Question: I have a text file dataset with headers
'''
YEAR MONTH DAY value
'''
which runs hourly from 1/6/2010 to 14/7/2012. I open and plot the data with the following commands:
'''
data=read.table('example.txt',header=T)
time = strptime(paste(data$DAY,data$MONTH,data$YEAR,sep="-"), format="%d-%m-%Y")
plot(time,data$value)
'''
However, when the data are plotted, the x axis only shows 2011 and 2012. . How can I do to keep the 2011 and 2012 labels but also to add some specific month, e.g. if I want March, June & September?
I have made the data available on this link
<URL>
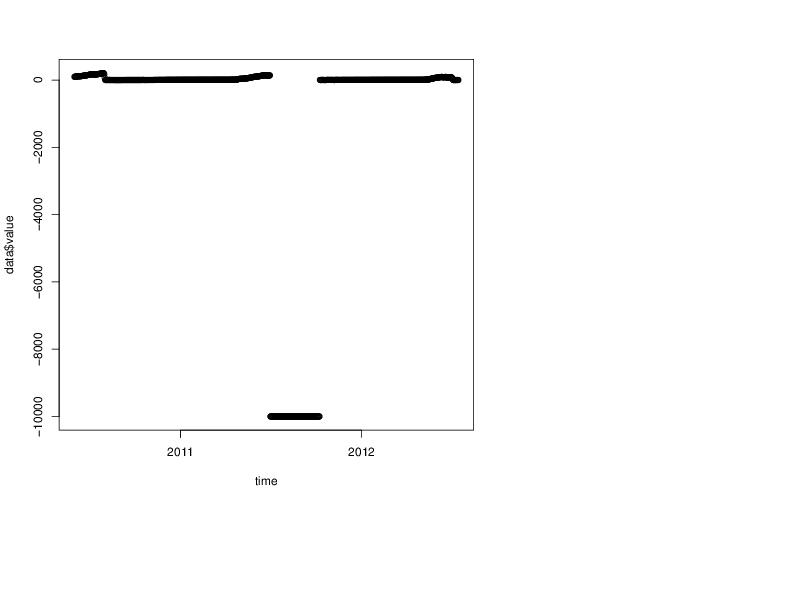
Answer: You need to use function 'axis.POSIXct' to format and dispose of your date labels as you wish:
'''
plot(time,data$value,xaxt="n") #Skip the x-axis here
axis.POSIXct(1, at=pretty(time), format="%B %Y")
'''

To see all possible formats, see '?strptime'.
You can of course play with parameter 'at' to place your ticks wherever you want, for instance:
'''
axis.POSIXct(1, at=seq(time[1],time[length(time)],"3 months"),
format="%B %Y")
'''